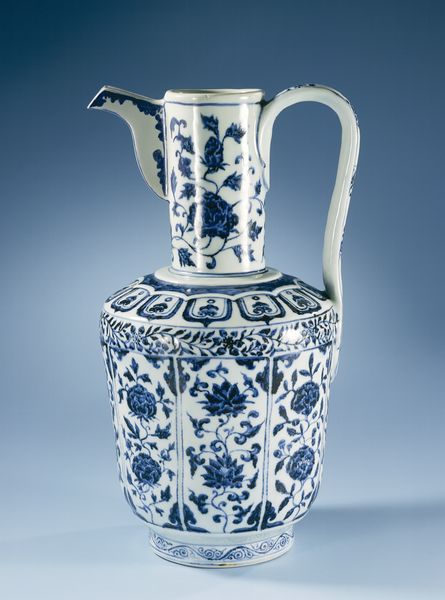
Titel: Kan
Standort: Amsterdam
Institution: Rijksmuseum
Schlagwörter: blue, white, painting, tea, flowers, pattern, plant, pot, vase, flower, greek, water, narrow, plants, ornament, art, ceramic, rose, vessel, figure, long, china, beak, contrast, jug, pitcher, onion, container, porcelain, base, cylinder, household, pour, hue, object, longitudinal, technique, value, handle, liquid, decorated, rim, designs, amphore, spout, porcelaine, meissen, blue and white, tea service, plant design, folc, beacon, glassware, celadon, underglaze, ming dynasty, white blue ceramic, mießen